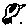
Label: bird